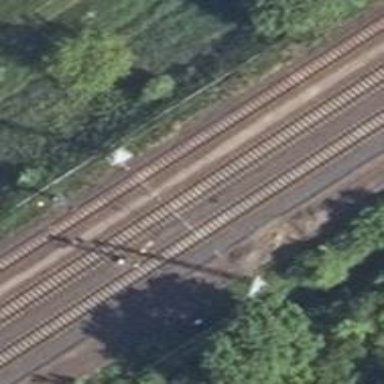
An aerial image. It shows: Railway with electrified contact lines.